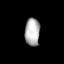
Tissue: lung
Cell type: Epithelial cells
Senescence score: 0.1927
Nuclear area (px): 406
Mean DAPI intensity: 177.677